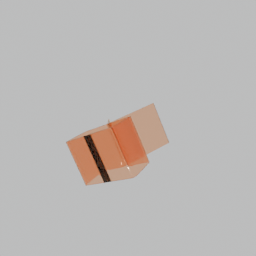
Label: furniture